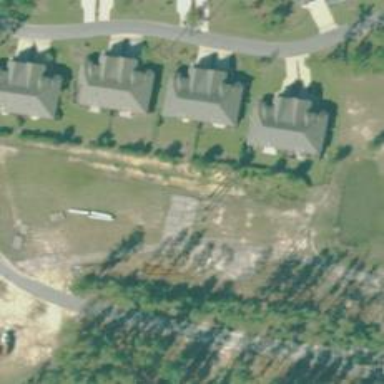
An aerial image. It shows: Disc golf basket.